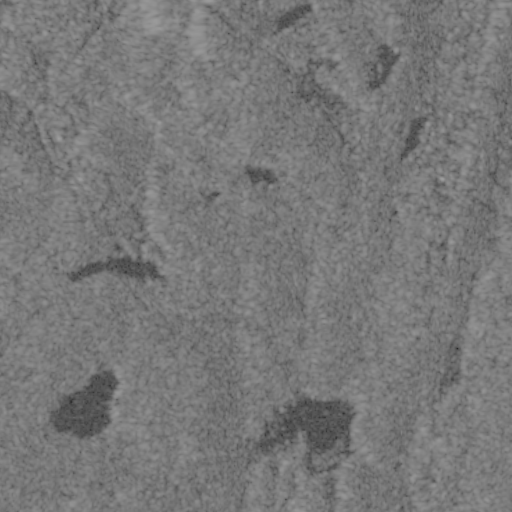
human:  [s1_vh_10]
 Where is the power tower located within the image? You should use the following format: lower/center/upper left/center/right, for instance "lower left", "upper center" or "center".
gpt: The power tower is located in the upper left of the image.
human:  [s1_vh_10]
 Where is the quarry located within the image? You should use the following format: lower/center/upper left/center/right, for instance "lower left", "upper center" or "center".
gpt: There is no quarry in the image.

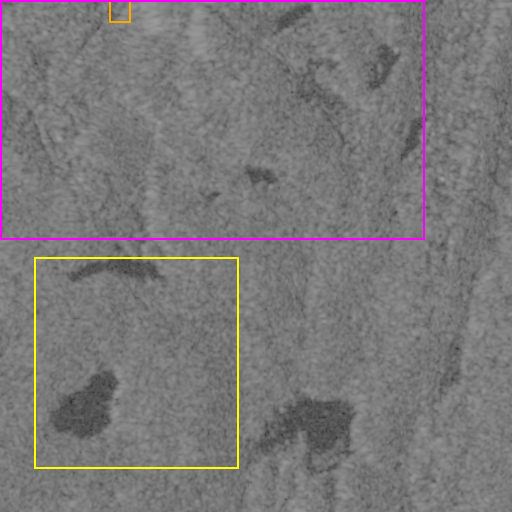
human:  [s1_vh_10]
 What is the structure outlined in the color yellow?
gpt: The structure outlined in yellow is a crop field.
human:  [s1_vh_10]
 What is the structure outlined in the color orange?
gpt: The structure outlined in orange is a park.
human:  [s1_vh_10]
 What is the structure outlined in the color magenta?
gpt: The structure outlined in magenta is a ski resort.
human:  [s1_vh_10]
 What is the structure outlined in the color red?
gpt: There is no red outline.